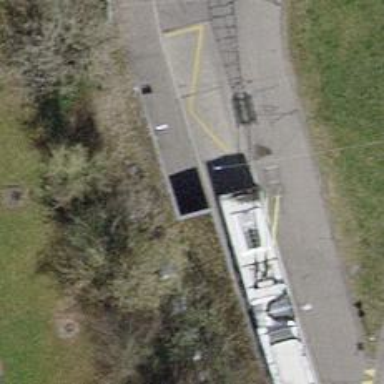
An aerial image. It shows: Shelter for public transport.